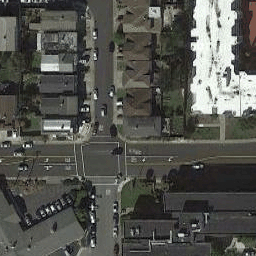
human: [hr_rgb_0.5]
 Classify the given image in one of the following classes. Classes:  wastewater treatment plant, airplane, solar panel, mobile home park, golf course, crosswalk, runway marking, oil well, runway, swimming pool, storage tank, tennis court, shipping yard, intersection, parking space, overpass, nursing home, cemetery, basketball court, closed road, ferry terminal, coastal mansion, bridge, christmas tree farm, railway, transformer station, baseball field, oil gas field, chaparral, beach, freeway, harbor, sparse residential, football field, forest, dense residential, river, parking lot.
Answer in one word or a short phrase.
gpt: intersection